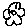
Label: flower